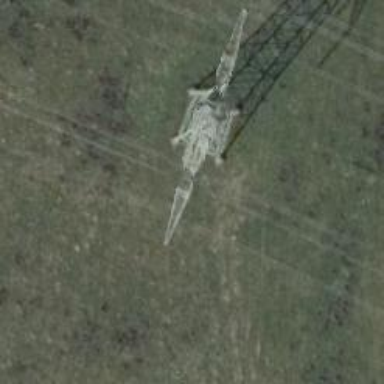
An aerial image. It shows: Power tower.